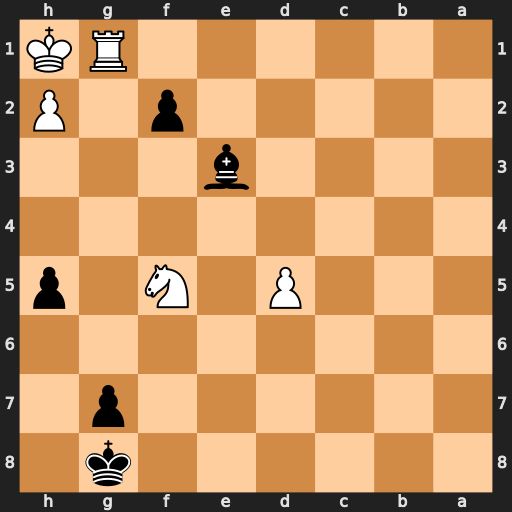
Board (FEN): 6k1/6p1/8/3P1N1p/8/4b3/5p1P/6RK
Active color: b
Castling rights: -
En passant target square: -
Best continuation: fxg1=Q#